Question: I've got two 'ListView' objects that I would like to scroll together. They are side-by-side, so if one scrolls a certain amount, the other scrolls that same amount. I've found some examples on how to do this, but I believe that they rely on the items in the 'ListView' being the same height (correct me if I am wrong). The items in one of my 'ListView' objects are taller than the ones in the other, spanning 2-3 items.
How do I "lock" these 2 'ListView' objects together?
EDIT: Here's a screenshot of what I have, maybe it will better explain what I'm going for. The left side (red) is a list of items and the right side is a separate list. You can see how the lists don't align perfectly, so it isn't exactly a grid. What I would like to do is have this act like one big list, where scrolling either list will also scroll the other.

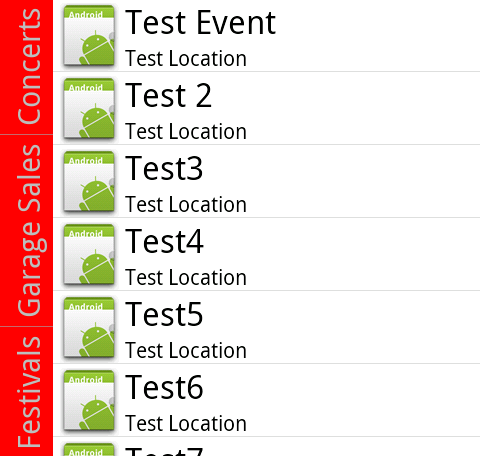
Answer: I created a rough class that does basically what I wanted to do. It's not smart enough to handle if the 2nd list is longer than the 1st or if the orientation changes, but it's good enough to get the concept down.
To set it up:
'''
list1.setOnScrollListener(new SyncedScrollListener(list2));
list2.setOnScrollListener(new SyncedScrollListener(list1));
'''
## SyncedScrollListener.java
'''
package com.xorbix.util;
import android.view.View;
import android.widget.AbsListView;
import android.widget.AbsListView.OnScrollListener;
public class SyncedScrollListener implements OnScrollListener{
int offset;
int oldVisibleItem = -1;
int currentHeight;
int prevHeight;
private View mSyncedView;
public SyncedScrollListener(View syncedView){
if(syncedView == null){
throw new IllegalArgumentException("syncedView is null");
}
mSyncedView = syncedView;
}
public void onScroll(AbsListView view, int firstVisibleItem,
int visibleItemCount, int totalItemCount) {
int[] location = new int[2];
if(visibleItemCount == 0){
return;
}
if(oldVisibleItem != firstVisibleItem){
if(oldVisibleItem < firstVisibleItem){
prevHeight = currentHeight;
currentHeight = view.getChildAt(0).getHeight();
offset += prevHeight;
}else{
currentHeight = view.getChildAt(0).getHeight();
View prevView;
if((prevView = view.getChildAt(firstVisibleItem - 1)) != null){
prevHeight = prevView.getHeight();
}else{
prevHeight = 0;
}
offset -= currentHeight;
}
oldVisibleItem = firstVisibleItem;
}
view.getLocationOnScreen(location);
int listContainerPosition = location[1];
view.getChildAt(0).getLocationOnScreen(location);
int currentLocation = location[1];
int blah = listContainerPosition - currentLocation + offset;
mSyncedView.scrollTo(0, blah);
}
public void onScrollStateChanged(AbsListView view, int scrollState) {
// TODO Auto-generated method stub
}
}
'''